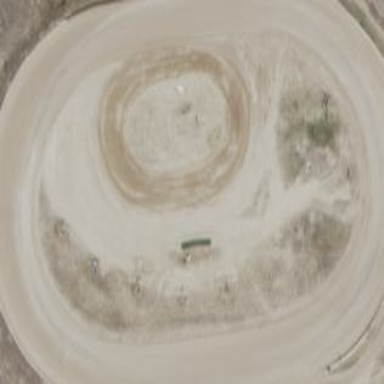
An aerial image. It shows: Motor racing track with unpaved surface.